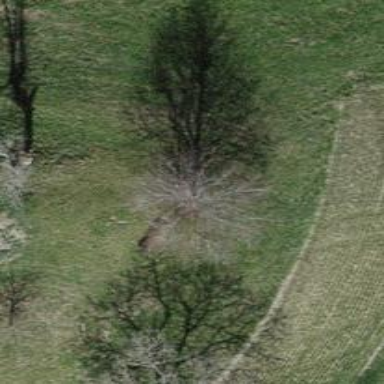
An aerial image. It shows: Deciduous broadleaved tree.